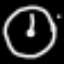
Label: clock